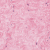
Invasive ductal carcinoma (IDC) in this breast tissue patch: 0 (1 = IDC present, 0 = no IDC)